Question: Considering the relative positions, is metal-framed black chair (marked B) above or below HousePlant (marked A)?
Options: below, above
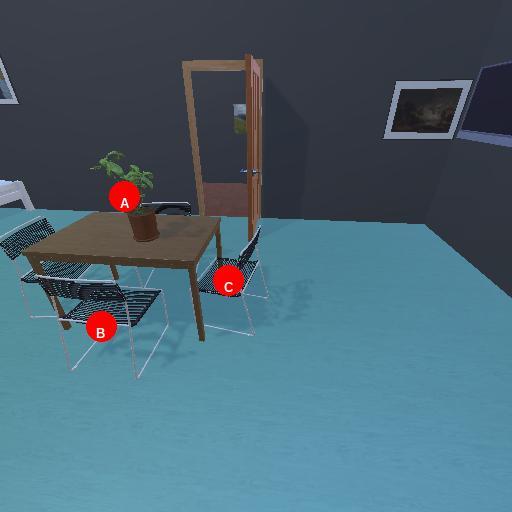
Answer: below